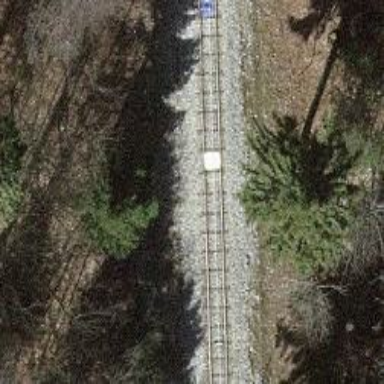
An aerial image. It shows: Funicular railway bridge.